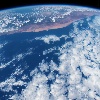
Label: cloud